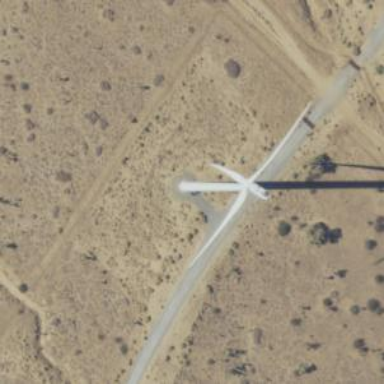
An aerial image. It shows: Wind power generator with horizontal axis wind turbine manufactured by Vestas.